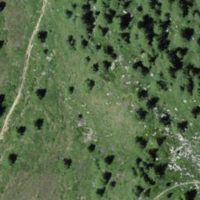
EUNIS habitat code: 26
Species observed at this site:
Rhododendron ferrugineum